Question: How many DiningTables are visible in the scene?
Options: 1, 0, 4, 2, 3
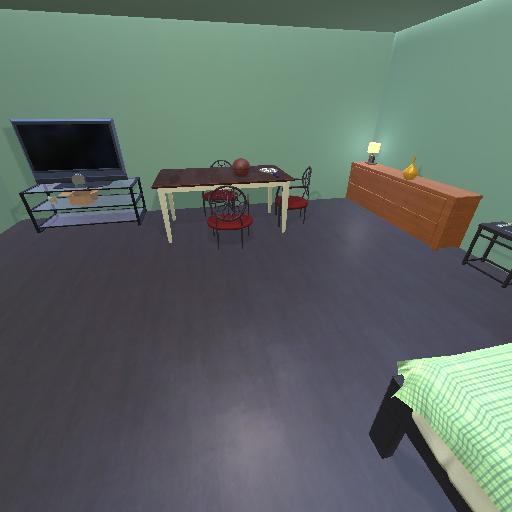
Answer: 1